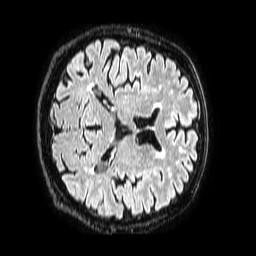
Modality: FLAIR
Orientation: axial
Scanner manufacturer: philips
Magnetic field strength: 1.5 T
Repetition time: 4.8 s
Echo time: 0.3 s